Question: There are 'N' columns with manual resizing width from left. Other columns widths are resizing only when columns with manual resizing are resizing. I need to prevent cursor icon changing when cursor is under borders of sections without manual resizing.

What did I try to do. But this is work not very good.
<URL>
'''
#include "mainwindow.h"
#include "ui_mainwindow.h"
const int N = 2;
//==============================================================================
int nWidth(const QTableWidget *table)
{
int ret = 0;
if (table->verticalHeader()->isVisible())
{
ret += table->verticalHeader()->width();
}
for (int i = 0; i < N; i++)
{
ret += table->columnWidth(i);
}
return ret;
}
bool isInNColumns(const QTableWidget *table)
{
QPoint cursorPos = table->mapFromGlobal(QCursor::pos());
return cursorPos.x() < nWidth(table) + 5;
}
//==============================================================================
class MyHorizontalHeader : public QHeaderView
{
public:
MyHorizontalHeader(QWidget *parent=0) : QHeaderView(Qt::Horizontal, parent)
{
setMouseTracking(true);
}
private slots:
void mouseMoveEvent(QMouseEvent *event)
{
QHeaderView::mouseMoveEvent(event);
if (cursor().shape() == Qt::SplitHCursor)
{
QTableWidget *table = dynamic_cast<QTableWidget *>(parent());
if (table != NULL && !isInNColumns(table))
{
qApp->setOverrideCursor(QCursor(Qt::ArrowCursor));
return;
}
qApp->setOverrideCursor(QCursor(Qt::SplitHCursor));
}
}
};
//==============================================================================
MainWindow::MainWindow(QWidget *parent) :
QMainWindow(parent),
ui(new Ui::MainWindow)
{
ui->setupUi(this);
ui->tableWidget->setHorizontalHeader(new MyHorizontalHeader(this));
}
MainWindow::~MainWindow()
{
delete ui;
}
'''
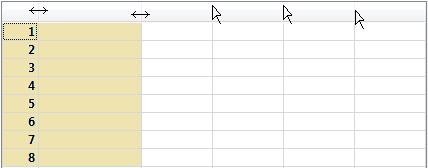
Answer: horizontalHeader()->setSectionResizeMode(i, QHeaderView::Fixed);